Question: So my question is... I have 2 columns, A and B. In B I want to read the text from A (which has a list of texts: eg. Normal Car, Lorry, Sports Car, Bike) and I would type some text specified from the list in 'A' (eg. Bike) and in B would be the text that is left from that list from 'A' (So meaning "Normal Car", "Lorry" and "Sports Car" would be shown in 'B')
How do I do that?

This is the spreadsheet example:
<URL>
Here are all the words that will be used:
What I want to achieve is if I fill one or more of the words in Column A, then all the rest of the words will be filled up in B automatically. I left them filled up already so you can see the example. Thanks.
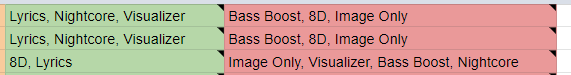
Answer: ### for one word:
'''
=ARRAYFORMULA(REGEXREPLACE(TRIM(IF(LEN(A1:A),
REGEXREPLACE("Lyrics, Visualizer, Bass Boost, 8D, Nightcore, Image Only,",
A1:A&",", ), )), ",$", ))
'''
<URL>
---
### for multiple words:
'''
=ARRAYFORMULA(SUBSTITUTE(SUBSTITUTE(TRIM(TRANSPOSE(QUERY(TRANSPOSE(IF(LEN(A1:A), SUBSTITUTE(
REGEXREPLACE({"Lyrics", "Visualizer", "Bass Boost", "8D", "Nightcore", "Image Only"},
REGEXREPLACE(A1:A, ", ", "|"), ), " ", "♦️"), )),,999^99))), " ", ", "), "♦️", " "))
'''
<URL>